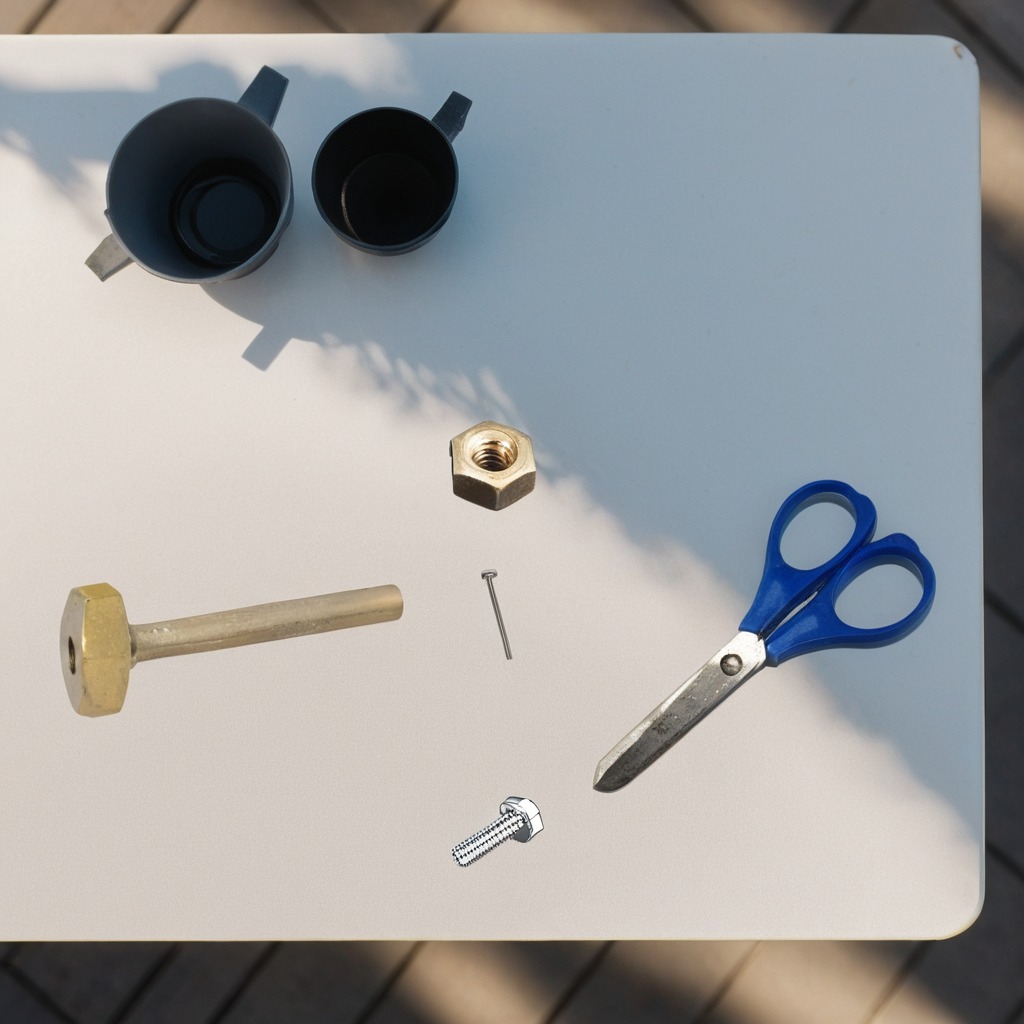
A metal machine screw, an iron nail, a hammer, a metal nut, and a pair of scissors are lying on the utility table in a temporary outdoor tool station.